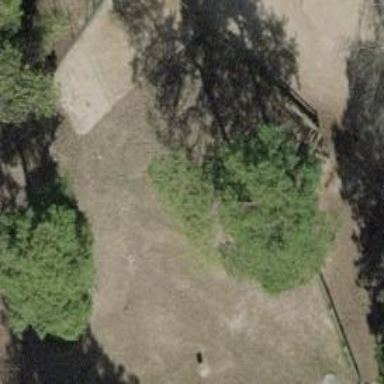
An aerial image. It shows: Evergreen needle-leaved tree.